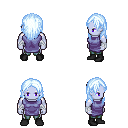
a pixel art fantasy rpg character, male body template, dark elf, purple skin, chain tabard jacket, teal pants, white cyan long hairstyle, white cloth bandages, black shoes, four views (front, back, left, right), 2x2 character sprite sheet, small pixel art, hard edges, no anti-aliasing